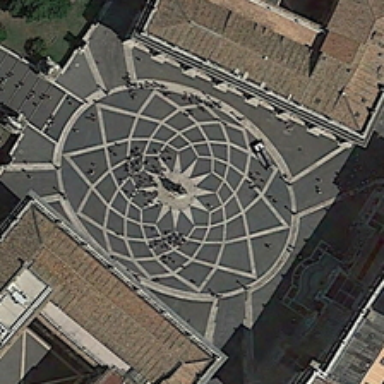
On either side of the square are houses with brown roofs .